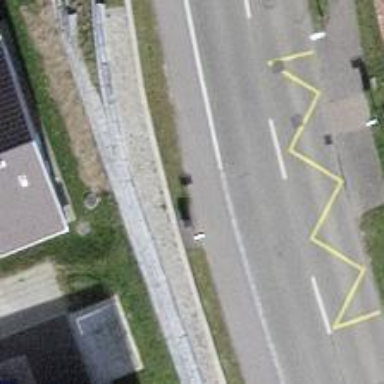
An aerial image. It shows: Bus stop with platform for public transport.